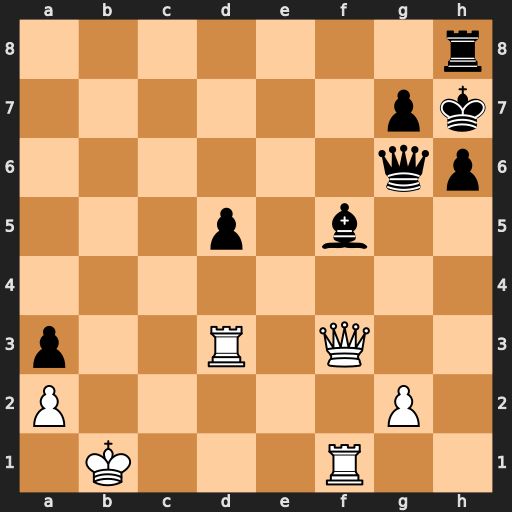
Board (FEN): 7r/6pk/6qp/3p1b2/8/p2R1Q2/P5P1/1K3R2
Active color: w
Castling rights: -
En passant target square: -
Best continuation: Qxf5 Qxf5 Rxf5